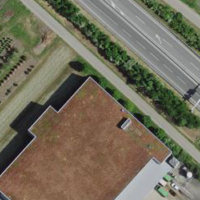
EUNIS habitat code: 54
Species observed at this site:
Ruspolia nitidula